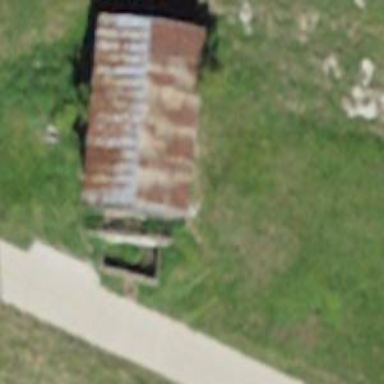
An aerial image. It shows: Shed building.